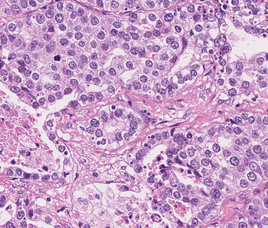
Tumor epithelial tissue: yes
Tumor-associated stroma tissue: yes
Normal tissue: no